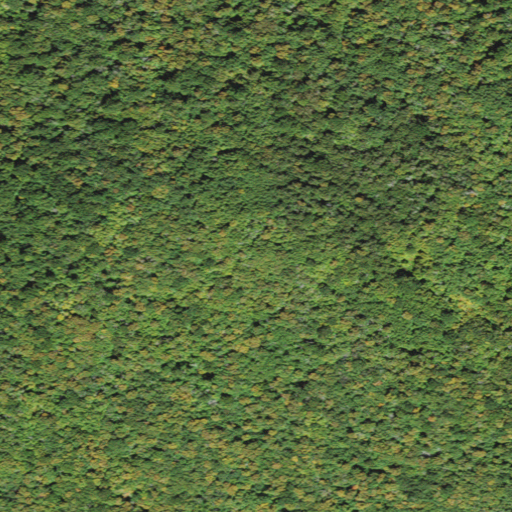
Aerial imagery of mountain in Vermont named Houghton Mountain containing only deciduous forest